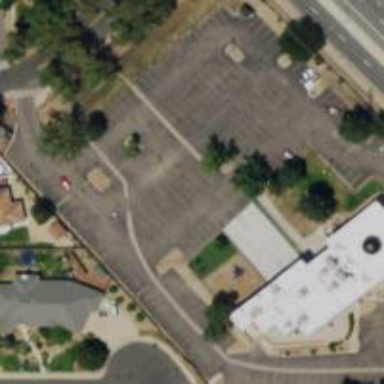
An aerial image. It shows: Parking area with median barrier.